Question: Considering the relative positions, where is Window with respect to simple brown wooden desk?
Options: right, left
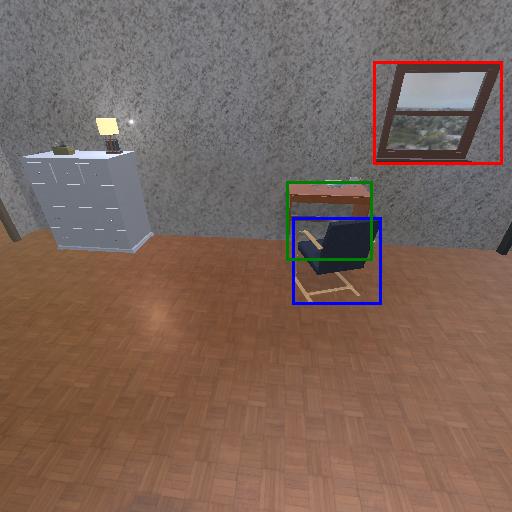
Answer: right